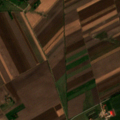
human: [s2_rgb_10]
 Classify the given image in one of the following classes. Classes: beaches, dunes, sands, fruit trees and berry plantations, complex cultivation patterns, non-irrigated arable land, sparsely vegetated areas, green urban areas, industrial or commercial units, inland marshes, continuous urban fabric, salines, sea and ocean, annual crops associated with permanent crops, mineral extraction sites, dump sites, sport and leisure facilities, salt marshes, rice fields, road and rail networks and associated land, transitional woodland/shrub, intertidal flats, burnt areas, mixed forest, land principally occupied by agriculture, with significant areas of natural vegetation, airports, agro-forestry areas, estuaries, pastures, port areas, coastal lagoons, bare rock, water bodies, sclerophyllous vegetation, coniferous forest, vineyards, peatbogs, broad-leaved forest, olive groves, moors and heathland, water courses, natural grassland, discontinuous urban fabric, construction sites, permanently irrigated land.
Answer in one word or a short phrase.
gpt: non-irrigated arable land, complex cultivation patterns, land principally occupied by agriculture, with significant areas of natural vegetation